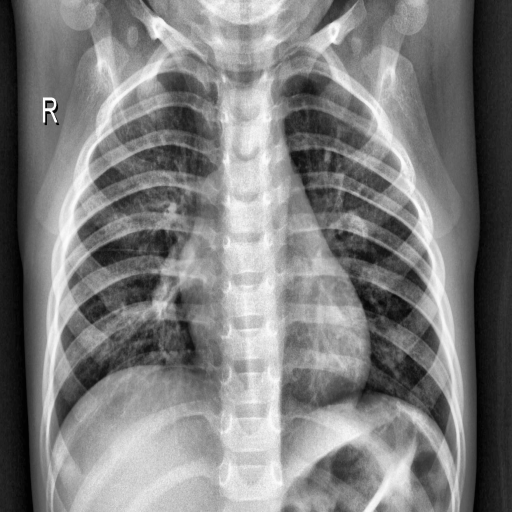
Finding: NORMAL